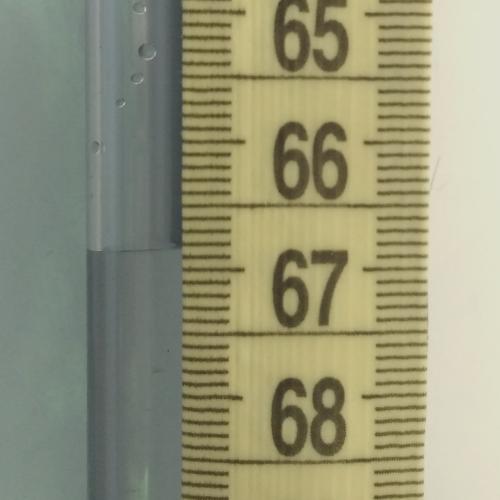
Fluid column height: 66.8 cm